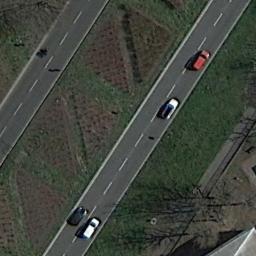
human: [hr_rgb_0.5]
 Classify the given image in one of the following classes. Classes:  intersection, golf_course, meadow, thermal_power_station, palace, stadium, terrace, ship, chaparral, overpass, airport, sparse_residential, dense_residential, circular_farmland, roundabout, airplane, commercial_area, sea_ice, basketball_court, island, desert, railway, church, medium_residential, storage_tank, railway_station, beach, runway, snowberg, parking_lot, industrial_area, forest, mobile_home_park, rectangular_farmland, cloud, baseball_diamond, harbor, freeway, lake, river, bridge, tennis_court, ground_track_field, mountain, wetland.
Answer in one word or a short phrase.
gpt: freeway